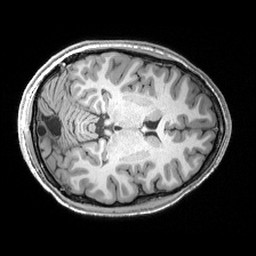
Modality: T1w
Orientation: axial
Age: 25
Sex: male
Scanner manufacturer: siemens
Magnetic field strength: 3 T
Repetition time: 2.53 s
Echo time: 0.00299 s